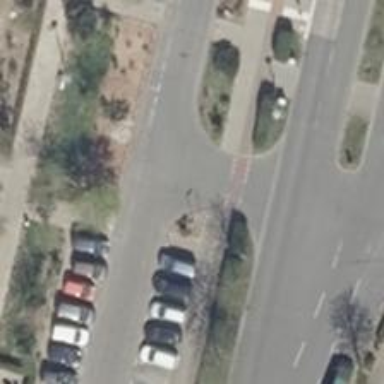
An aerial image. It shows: Road with "give way" sign.